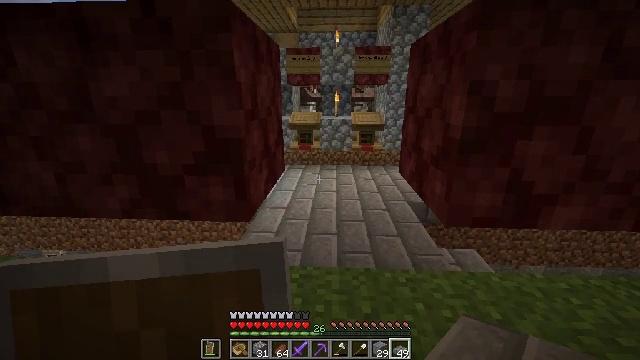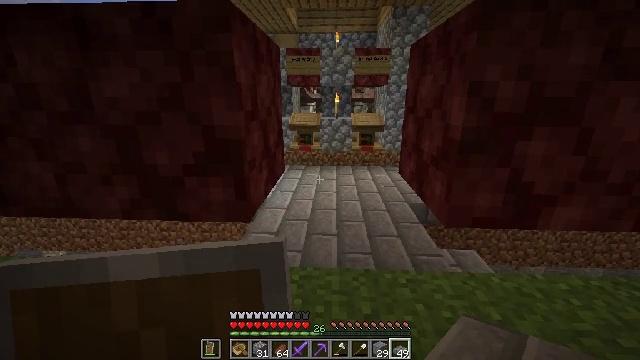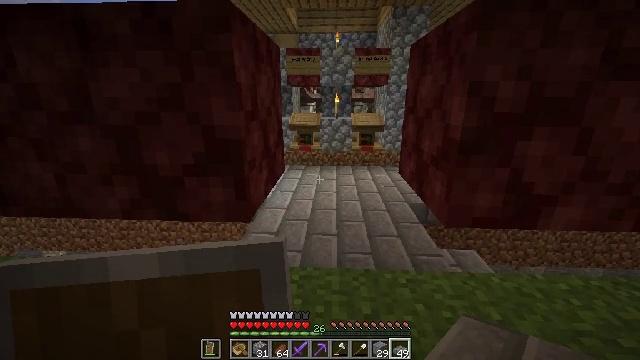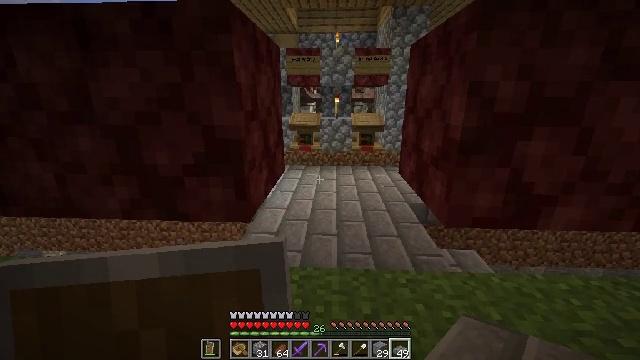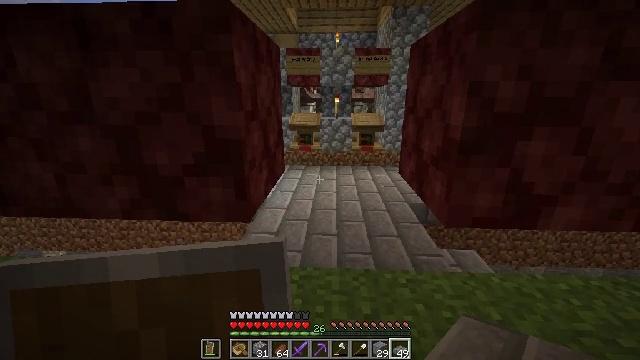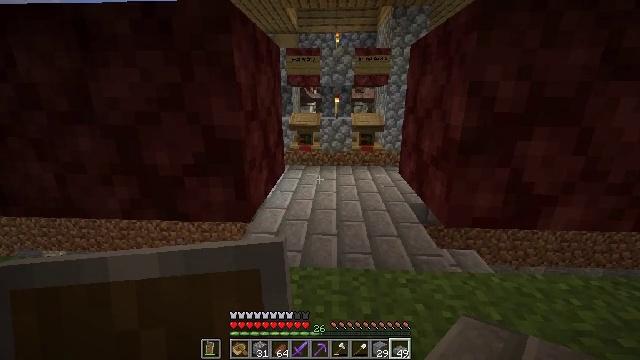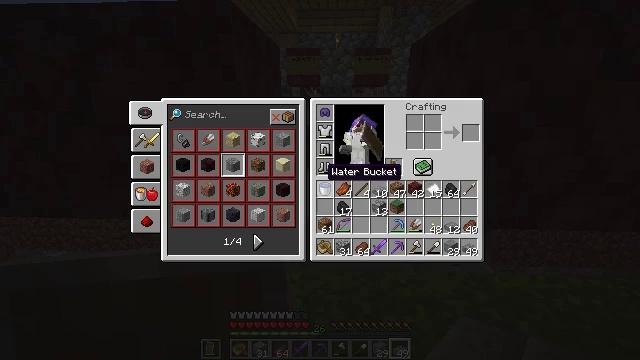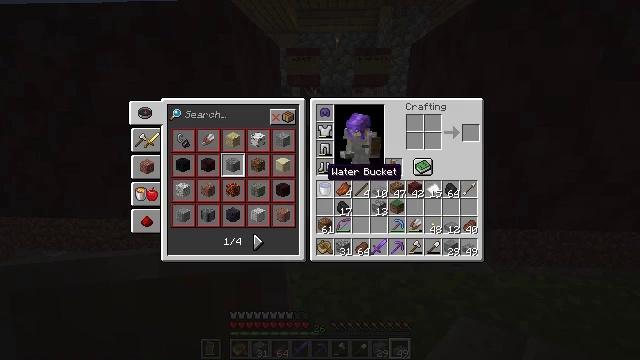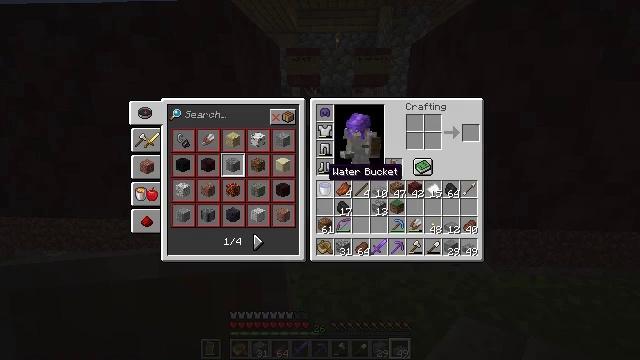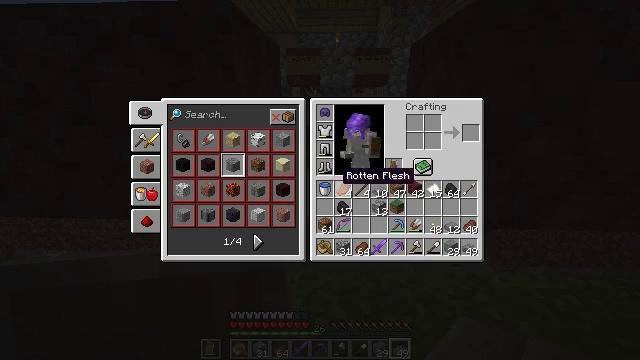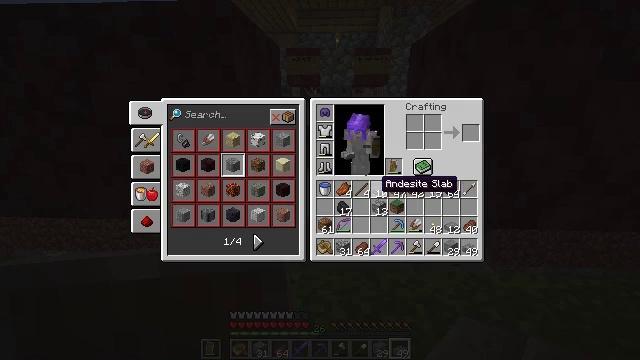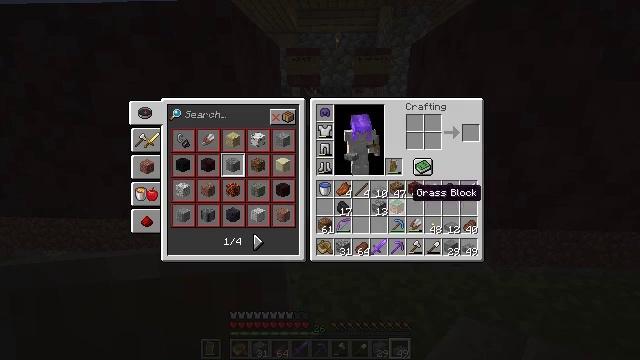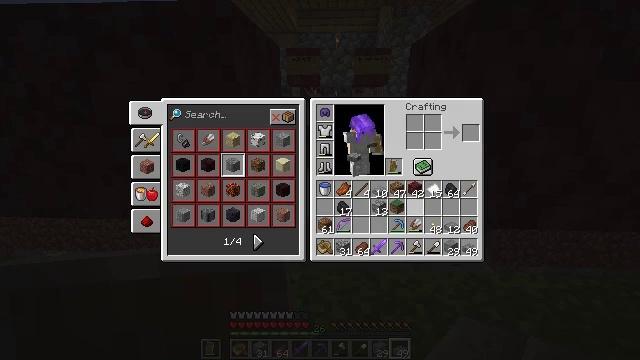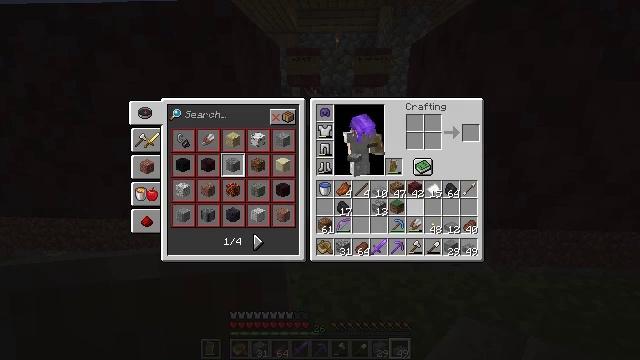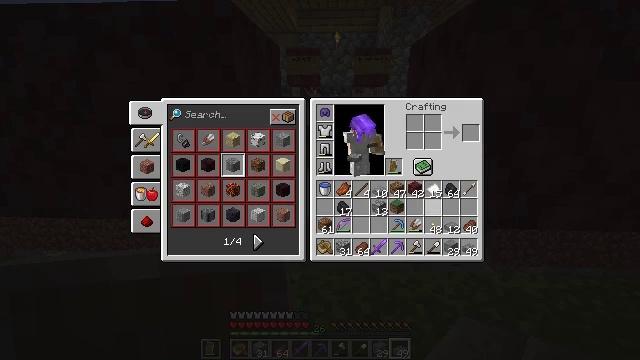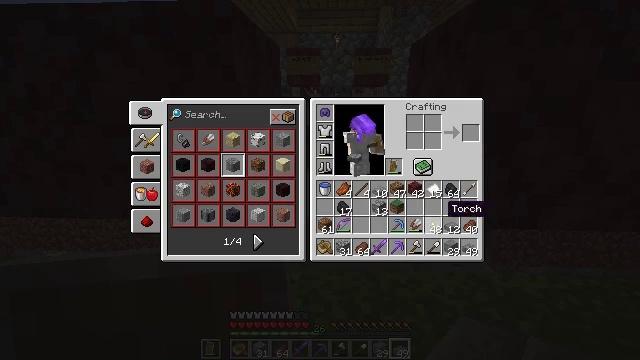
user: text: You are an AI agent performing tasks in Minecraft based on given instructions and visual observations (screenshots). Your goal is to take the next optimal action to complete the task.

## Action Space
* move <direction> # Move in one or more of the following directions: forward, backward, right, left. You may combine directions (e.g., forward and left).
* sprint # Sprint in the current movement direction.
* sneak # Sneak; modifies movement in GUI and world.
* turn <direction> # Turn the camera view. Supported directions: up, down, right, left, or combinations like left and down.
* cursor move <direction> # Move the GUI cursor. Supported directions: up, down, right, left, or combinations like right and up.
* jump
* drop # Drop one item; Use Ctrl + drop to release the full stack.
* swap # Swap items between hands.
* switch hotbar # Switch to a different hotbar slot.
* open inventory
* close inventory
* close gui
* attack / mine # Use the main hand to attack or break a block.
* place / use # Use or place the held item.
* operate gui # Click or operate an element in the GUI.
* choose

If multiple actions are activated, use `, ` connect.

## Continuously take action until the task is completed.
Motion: motion action
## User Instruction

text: Break the iron door.
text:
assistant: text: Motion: no_op
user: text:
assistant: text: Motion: no_op
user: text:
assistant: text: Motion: no_op
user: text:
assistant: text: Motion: no_op
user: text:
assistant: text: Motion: no_op
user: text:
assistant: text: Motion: close inventory
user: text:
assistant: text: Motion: close inventory
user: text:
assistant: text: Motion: close inventory
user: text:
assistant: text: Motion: turn right
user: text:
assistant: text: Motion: turn right and down
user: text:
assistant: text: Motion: turn right and down
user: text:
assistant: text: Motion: turn right
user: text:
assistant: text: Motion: sneak
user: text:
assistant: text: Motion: sneak
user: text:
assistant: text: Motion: sneak, turn right
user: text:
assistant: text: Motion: sneak, turn right and down
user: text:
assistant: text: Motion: sneak
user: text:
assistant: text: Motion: sneak
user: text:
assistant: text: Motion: sneak
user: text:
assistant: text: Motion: sneak
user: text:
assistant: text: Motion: sneak
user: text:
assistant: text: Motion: sneak
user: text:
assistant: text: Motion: sneak, use / place
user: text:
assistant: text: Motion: sneak, use / place
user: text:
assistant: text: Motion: sneak, use / place
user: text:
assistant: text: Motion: sneak
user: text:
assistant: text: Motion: sneak
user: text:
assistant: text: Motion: sneak
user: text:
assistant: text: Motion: sneak
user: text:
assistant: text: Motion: sneak